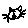
Label: cat